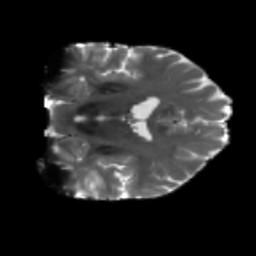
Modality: T2w
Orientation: coronal
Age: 42
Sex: male
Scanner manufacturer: siemens
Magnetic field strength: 3 T
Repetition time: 5.25 s
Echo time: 0.08 s